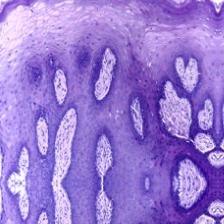
Diagnosis: Normal